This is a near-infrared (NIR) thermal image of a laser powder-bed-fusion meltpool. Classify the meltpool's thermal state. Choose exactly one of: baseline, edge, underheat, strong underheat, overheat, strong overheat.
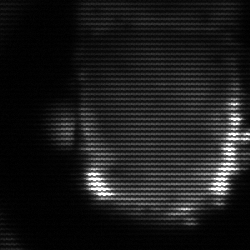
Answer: baseline